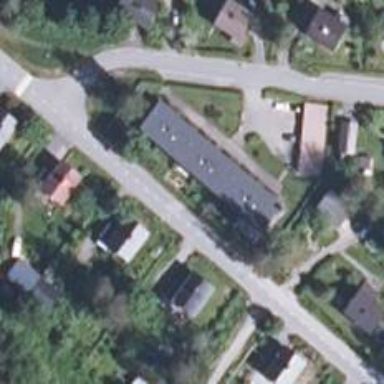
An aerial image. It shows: Semi-detached house.